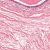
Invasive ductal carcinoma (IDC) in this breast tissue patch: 0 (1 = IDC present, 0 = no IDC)